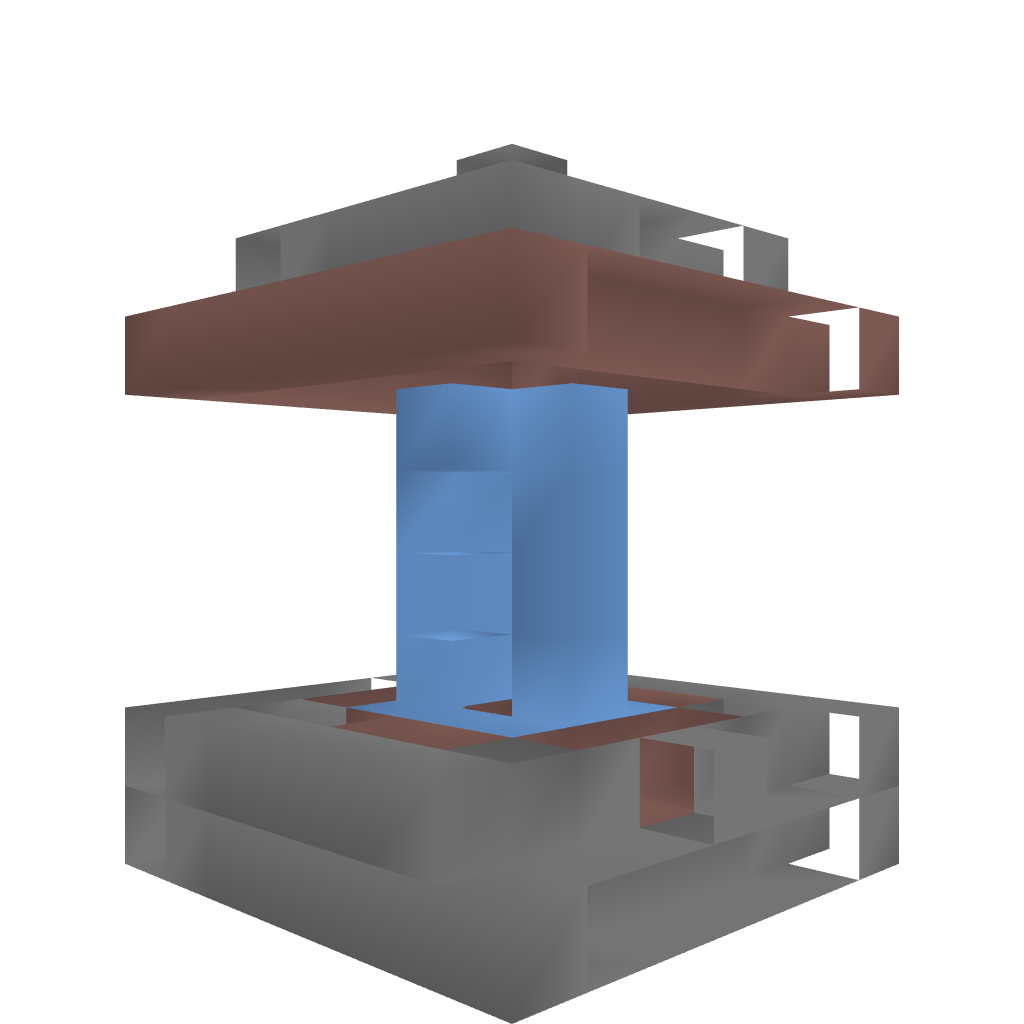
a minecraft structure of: Chafariz/Fonte - Fountain bad low quality